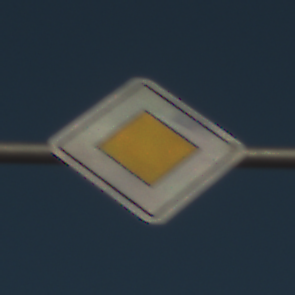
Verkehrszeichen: Vorfahrtsstrasse
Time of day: SunriseSunset
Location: Outdoor (Nature)
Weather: Clear
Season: NotSpecified
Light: Natural